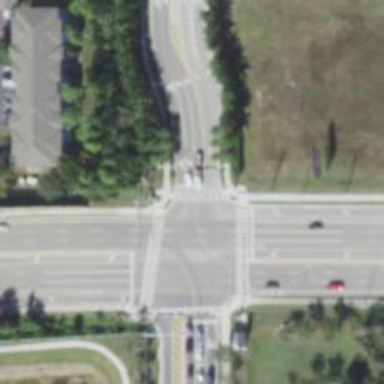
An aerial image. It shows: Crossing on cycleway.